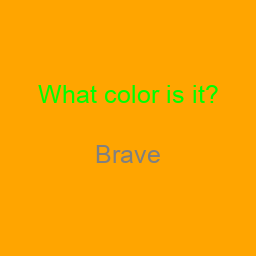
Color: gray
Background color: orange
Question text color: lime